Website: bh-photo
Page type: gifting
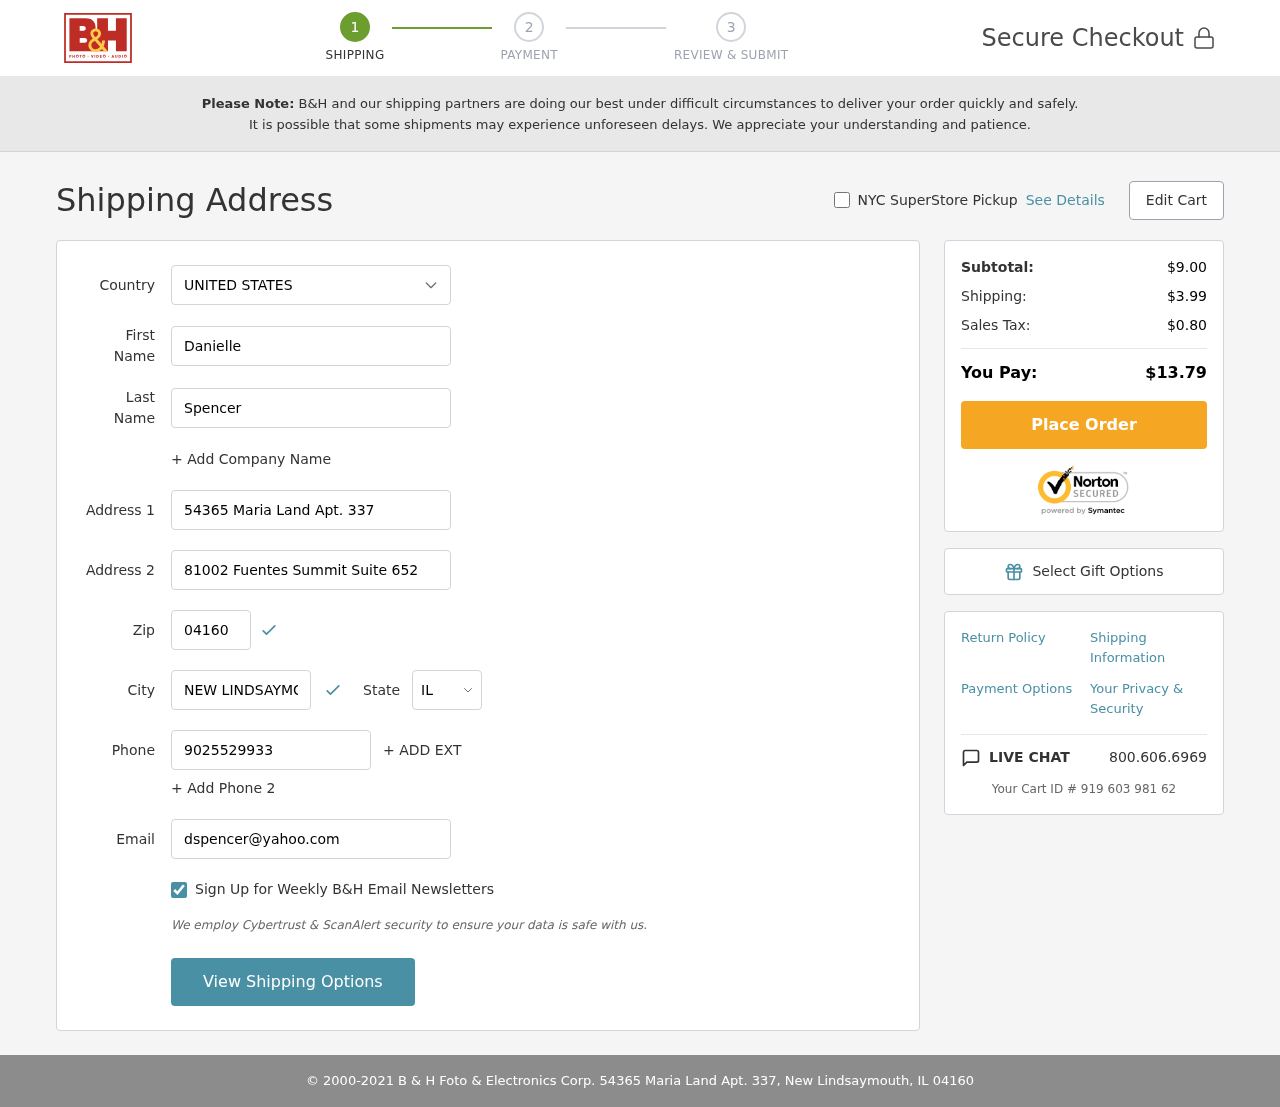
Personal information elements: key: PII_CITY
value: New Lindsaymouth
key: PII_COUNTRY
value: United States
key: PII_EMAIL
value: dspencer@yahoo.com
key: PII_FIRSTNAME
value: Danielle
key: PII_LASTNAME
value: Spencer
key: PII_PHONE
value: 9025529933
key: PII_POSTCODE
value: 04160
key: PII_STATE_ABBR
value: IL
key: PII_STREET
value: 54365 Maria Land Apt. 337
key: PII_STREET2
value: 81002 Fuentes Summit Suite 652
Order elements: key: ORDER_SUBTOTAL
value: $9.00
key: ORDER_SHIPPING_COST
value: $3.99
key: ORDER_TAX
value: $0.80
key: ORDER_TOTAL
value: $13.79
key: ORDER_ID
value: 919 603 981 62